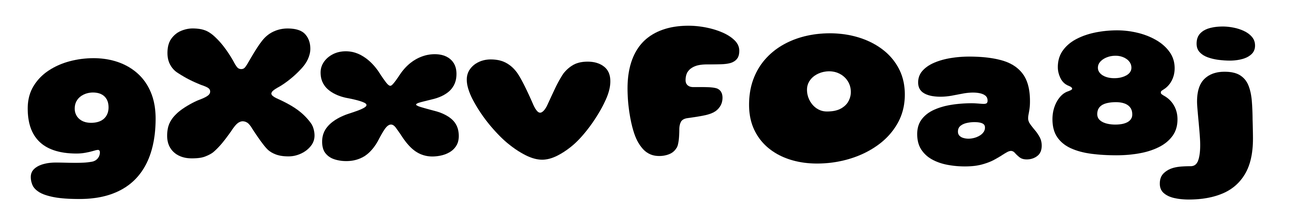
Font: Gluten_ExtraBold